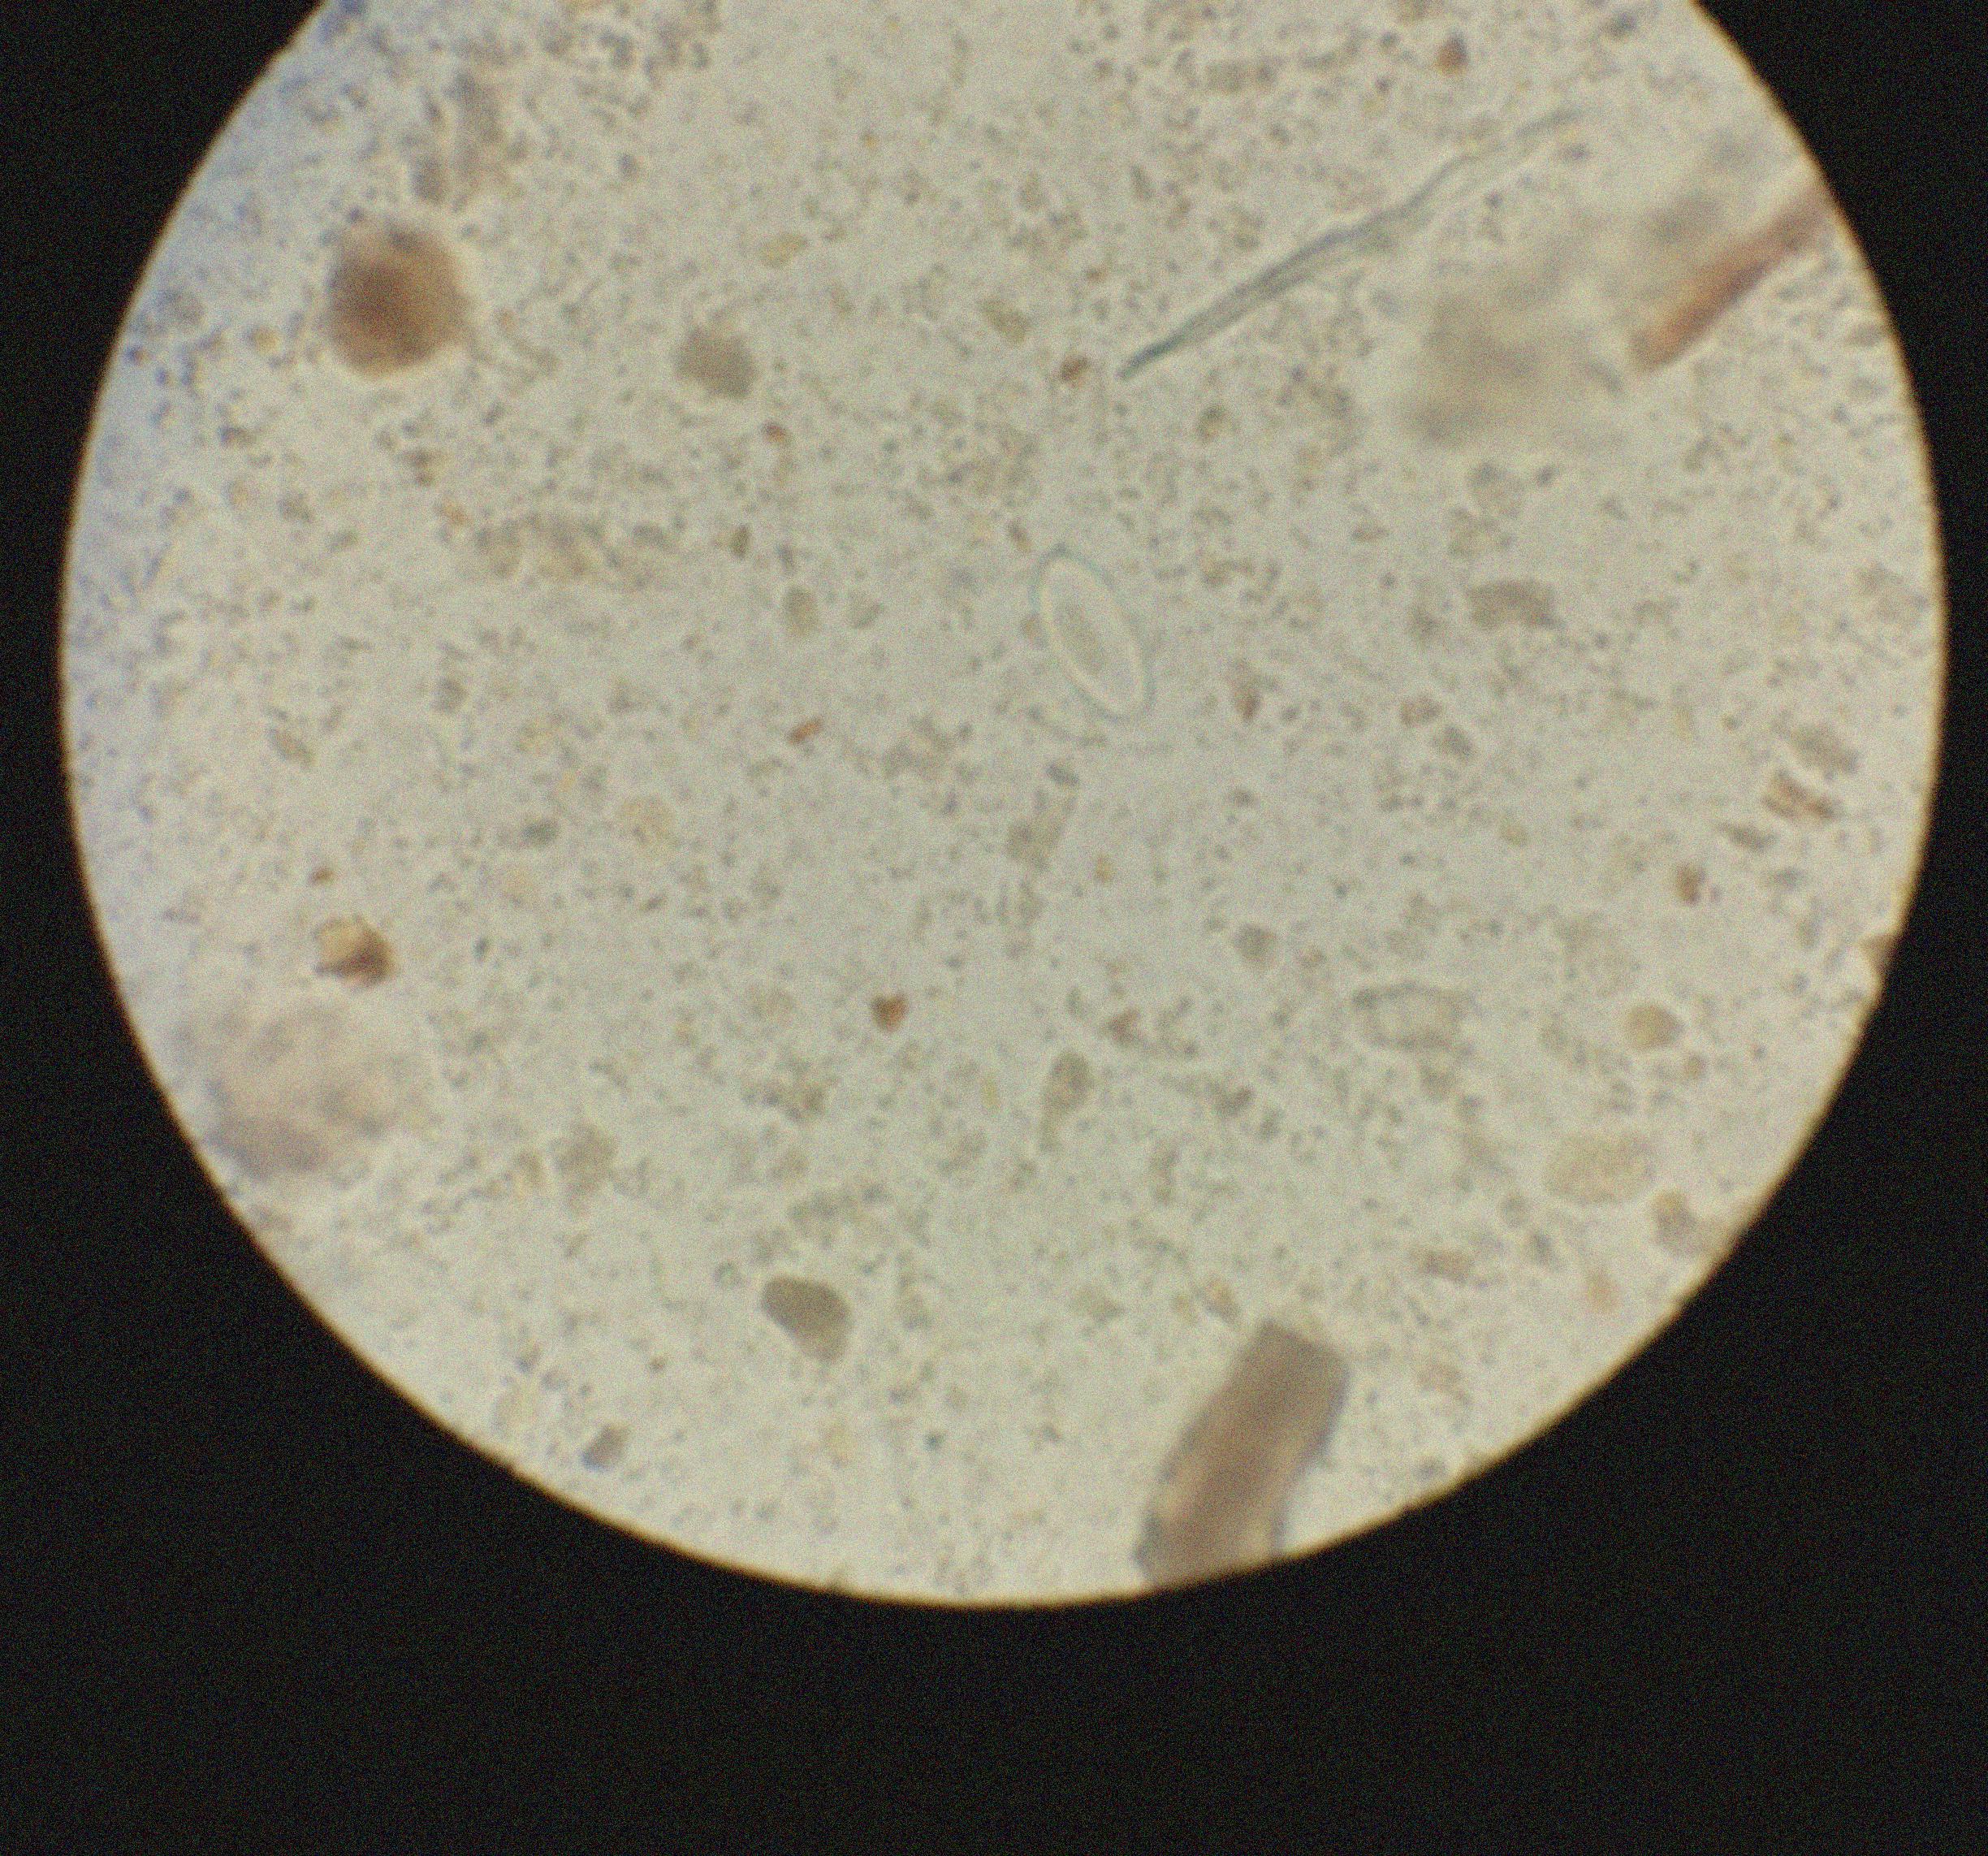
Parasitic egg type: Enterobius vermicularis